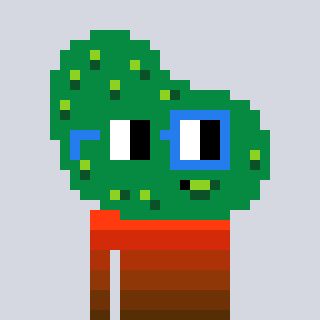
a pixel art character with square green and blue glasses, a pickle-shaped head and a peachy-colored body on a cool background